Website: lowes
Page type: account-selection
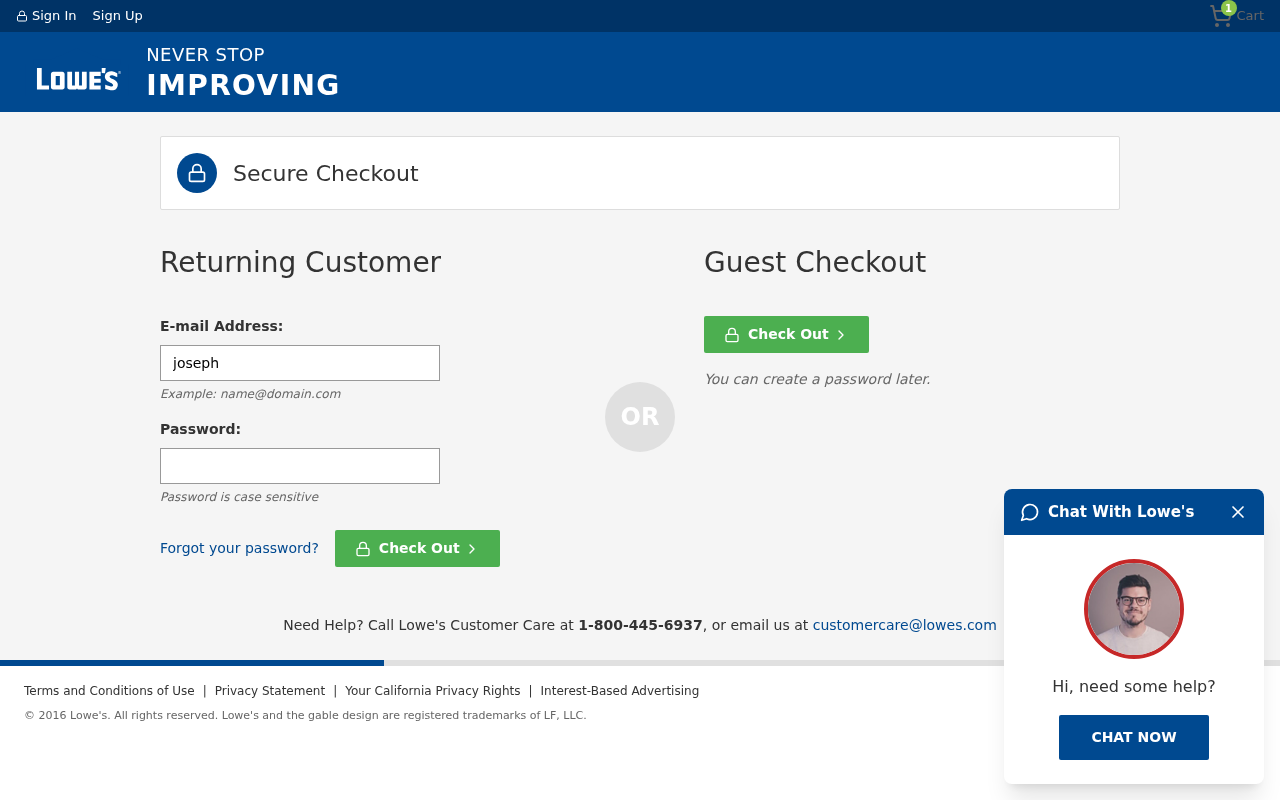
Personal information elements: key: PII_LOGIN_USERNAME
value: joseph1634
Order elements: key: ORDER_NUM_ITEMS
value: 1